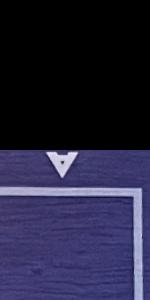
Label: Empty